Question: I want to center a div inside a div that has 100% height. basically the main div comes before the site. i upload a image so you can understand better what i want to do.

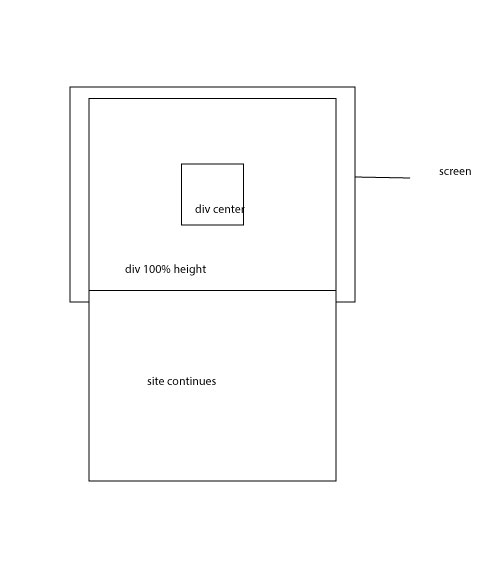
Answer: If using CSS <URL> as follows:
<URL>
'''
#intro {
height: 100%; /* Or 100vh */
display: flex;
align-items: center; /* Align the inner div vertically */
justify-content: center; /* Align the inner div horizontally */
}
'''
In this example, <URL> would make the inner div display at the middle of the '#intro', vertically and horizontally.
By adding vendor prefixes, it should work on IE 10 as well. (I used Autoprefixer in the demo).
However in order to support old web browsers give this approach a try (take a look at section):
- <URL>